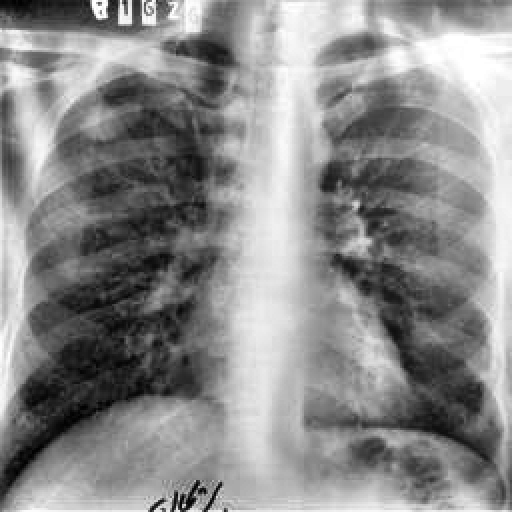
Finding: TUBERCULOSIS